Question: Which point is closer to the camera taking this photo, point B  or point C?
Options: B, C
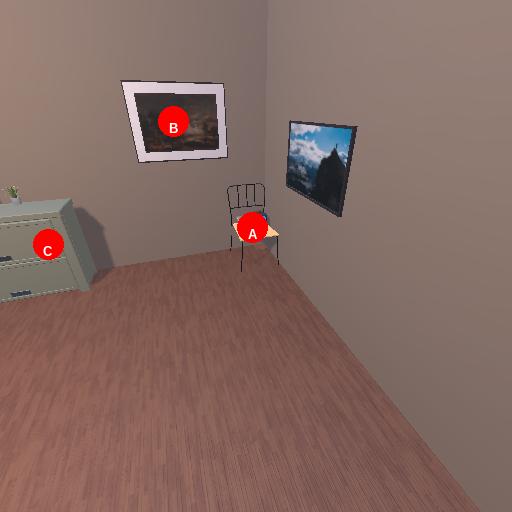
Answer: B